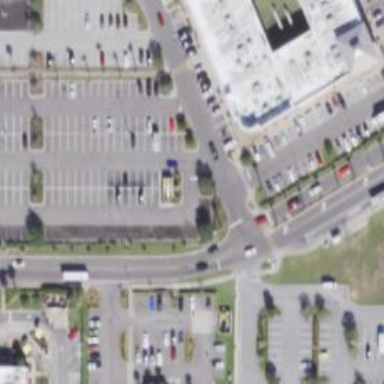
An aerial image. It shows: Traffic island located on footway.